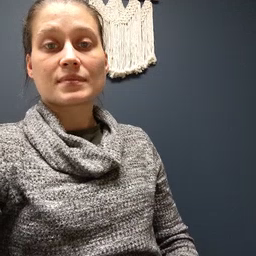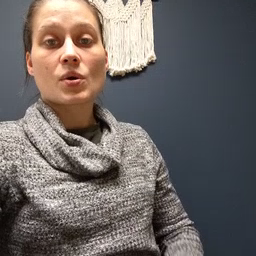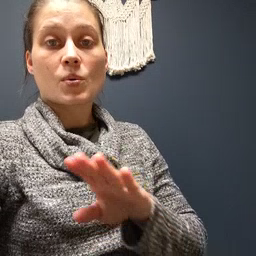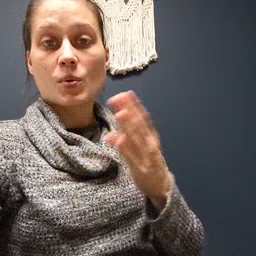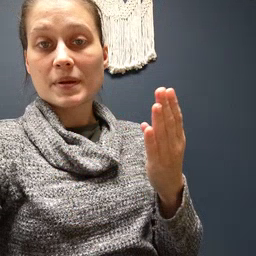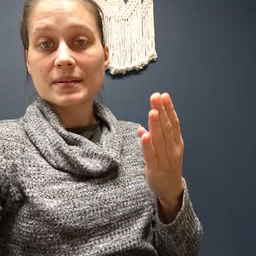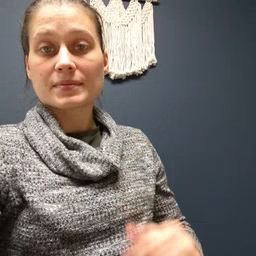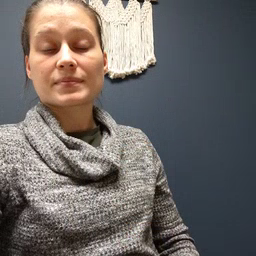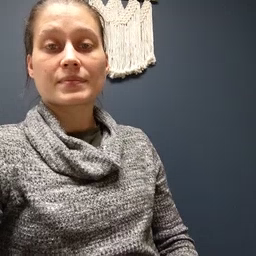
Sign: open